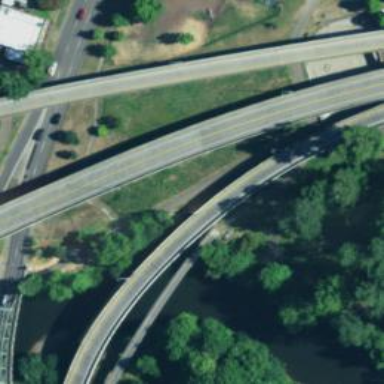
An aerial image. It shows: Trunk_link highway on bridge.